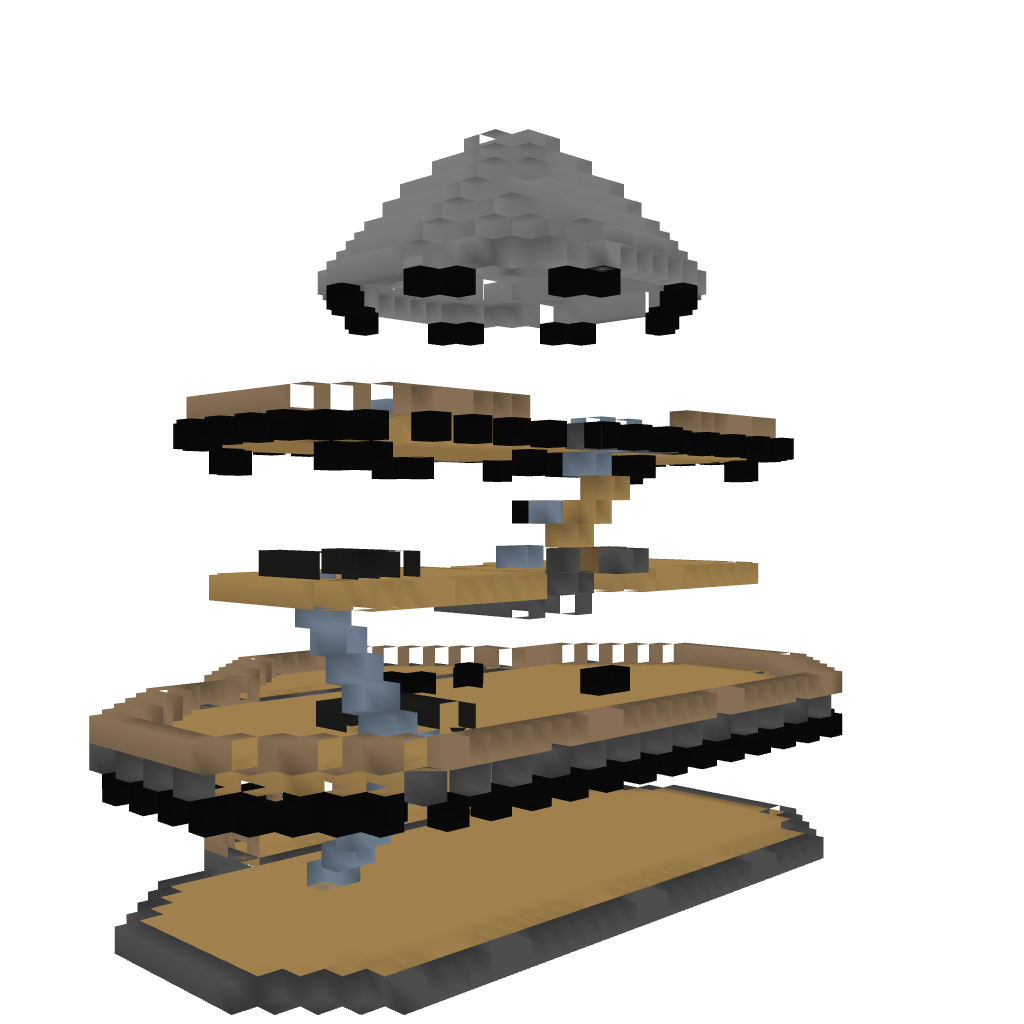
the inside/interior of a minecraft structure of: Small Mansion